Field crop: maize
Growth stage: 2
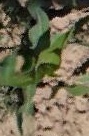
Species: maize